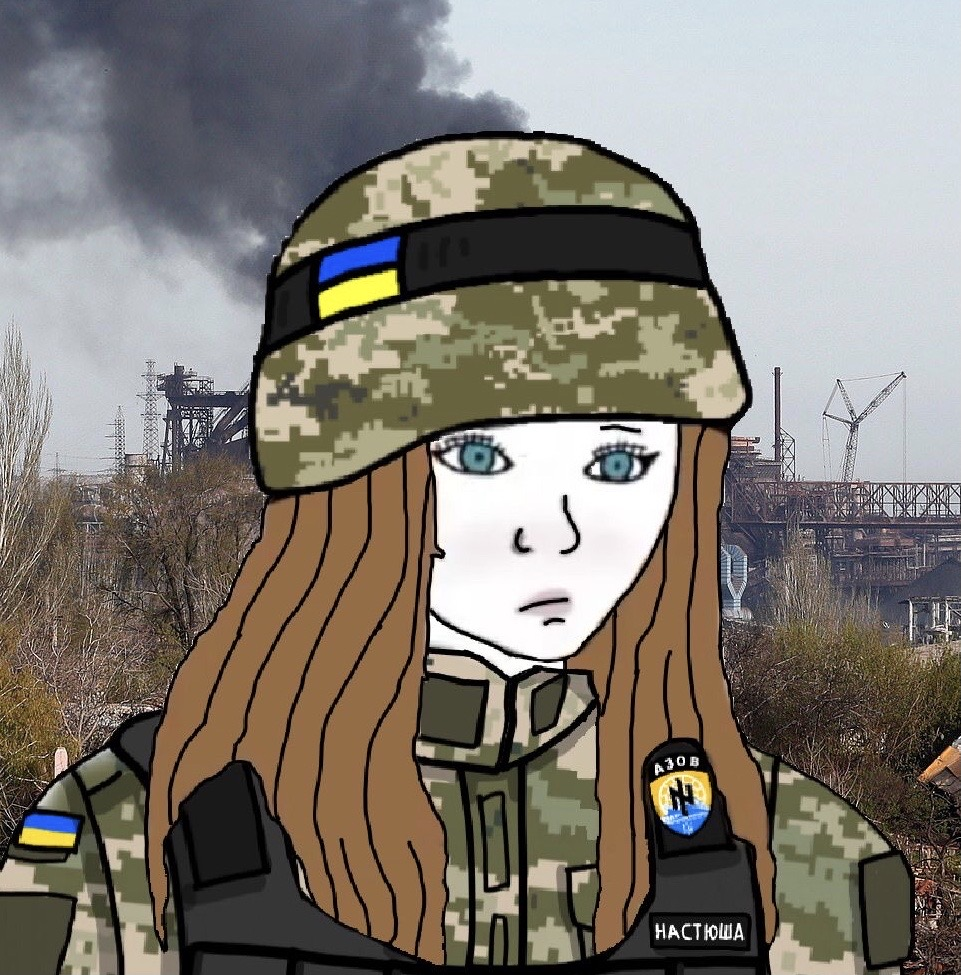
Label: 5_Wojak_with_Background